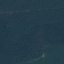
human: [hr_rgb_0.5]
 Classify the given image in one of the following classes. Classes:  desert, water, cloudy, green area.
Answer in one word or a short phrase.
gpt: green area